Question: How do I stop the table from pushing when the comment field has lots of text, table code below, <URL>

'''
<div id="comment_wrapper" class="dataTables_wrapper" role="grid"><div class="dataTables_filter" id="comment_filter"><label>Search: <input type="text" aria-controls="comment"></label></div><table id="comment" class="dataTable" aria-describedby="comment_info">
<thead>
<tr role="row"><th class="sorting_disabled" role="columnheader" rowspan="1" colspan="1" style="width: 60px; " aria-label=""></th><th class="sorting" role="columnheader" tabindex="0" aria-controls="comment" rowspan="1" colspan="1" style="width: 55px; " aria-label="Name: activate to sort column ascending">Name</th><th class="sorting" role="columnheader" tabindex="0" aria-controls="comment" rowspan="1" colspan="1" style="width: 4702px; " aria-label="Comment: activate to sort column ascending">Comment</th><th class="sorting_desc" role="columnheader" tabindex="0" aria-controls="comment" rowspan="1" colspan="1" style="width: 60px; " aria-sort="descending" aria-label="Created: activate to sort column descending">Created</th><th class="sorting" role="columnheader" tabindex="0" aria-controls="comment" rowspan="1" colspan="1" style="width: 77px; " aria-label="Attachments: activate to sort column ascending">Attachments</th><th class="sorting_disabled" role="columnheader" rowspan="1" colspan="1" style="width: 46px; " aria-label="&lt;center&gt;Delete?&lt;/center&gt;"><center>Delete?</center></th></tr>
</thead>
<tbody role="alert" aria-live="polite" aria-relevant="all"><tr class="odd">
<td class=" ">
<img alt="Google-qr-code" height="50" src="/uploads/user/avatar/1/google-qr-code.jpg" width="50">
</td>
<td class=" ">Ahmet2</td>
<td style="overflow: auto;" class=" ">fdssssssssssssssssssfsddddddddddddfdssssssssssssssssssfsddddddddddddfdssssssssssssssssssfsddddddddddddfdssssssssssssssssssfsddddddddddddfdssssssssssssssssssfsddddddddddddfdssssssssssssssssssfsddddddddddddfdssssssssssssssssssfsddddddddddddfdssssssssssssssssssfsddddddddddddfdssssssssssssssssssfsddddddddddddfdssssssssssssssssssfsddddddddddddfdssssssssssssssssssfsddddddddddddfdssssssssssssssssssfsddddddddddddfdssssssssssssssssssfsddddddddddddfdssssssssssssssssssfsddddddddddddfdssssssssssssssssssfsddddddddddddfdssssssssssssssssssfsddddddddddddfdssssssssssssssssssfsddddddddddddfdssssssssssssssssssfsddddddddddddfdssssssssssssssssssfsddddddddddddfdssssssssssssssssssfsddddddddddddfdssssssssssssssssssfsddddddddddddfdssssssssssssssssssfsddddddddddddv</td>
<td class=" sorting_1">2012-03-21 13:43:53</td>
<td class=" "></td>
<td class=" "><center><a href="/companies/12/comments/48" data-confirm="Are you sure?" data-method="delete" rel="nofollow"><img alt="Delete" height="15px" src="/assets/delete.png"></a></center></td>
</tr><tr class="even">
<td class=" ">
<img alt="Google-qr-code" height="50" src="/uploads/user/avatar/1/google-qr-code.jpg" width="50">
</td>
<td class=" ">Ahmet2</td>
<td style="overflow: auto;" class=" ">test</td>
<td class=" sorting_1">2012-03-20 10:26:13</td>
<td class=" "><a href="/uploads/comment/file/24/google-qr-code.jpg">google-qr-code.jpg</a></td>
<td class=" "><center><a href="/companies/12/comments/24" data-confirm="Are you sure?" data-method="delete" rel="nofollow"><img alt="Delete" height="15px" src="/assets/delete.png"></a></center></td>
</tr><tr class="odd">
<td class=" ">
<img alt="Google-qr-code" height="50" src="/uploads/user/avatar/1/google-qr-code.jpg" width="50">
</td>
<td class=" ">Ahmet2</td>
<td style="overflow: auto;" class=" ">hey</td>
<td class=" sorting_1">2012-03-20 10:00:02</td>
<td class=" "></td>
<td class=" "><center><a href="/companies/12/comments/12" data-confirm="Are you sure?" data-method="delete" rel="nofollow"><img alt="Delete" height="15px" src="/assets/delete.png"></a></center></td>
</tr><tr class="even">
<td class=" ">
<img alt="Google-qr-code" height="50" src="/uploads/user/avatar/1/google-qr-code.jpg" width="50">
</td>
<td class=" ">Ahmet2</td>
<td style="overflow: auto;" class=" ">test</td>
<td class=" sorting_1">2012-03-20 10:00:00</td>
<td class=" "></td>
<td class=" "><center><a href="/companies/12/comments/11" data-confirm="Are you sure?" data-method="delete" rel="nofollow"><img alt="Delete" height="15px" src="/assets/delete.png"></a></center></td>
</tr><tr class="odd">
<td class=" ">
<img alt="Google-qr-code" height="50" src="/uploads/user/avatar/1/google-qr-code.jpg" width="50">
</td>
<td class=" ">Ahmet2</td>
<td style="overflow: auto;" class=" ">test</td>
<td class=" sorting_1">2012-03-20 09:59:41</td>
<td class=" "></td>
<td class=" "><center><a href="/companies/12/comments/10" data-confirm="Are you sure?" data-method="delete" rel="nofollow"><img alt="Delete" height="15px" src="/assets/delete.png"></a></center></td>
</tr></tbody></table><div class="dataTables_info" id="comment_info"></div><div class="dataTables_paginate paging_full_numbers" id="comment_paginate"><a tabindex="0" class="first paginate_button paginate_button_disabled" id="comment_first">First</a><a tabindex="0" class="previous paginate_button paginate_button_disabled" id="comment_previous">Previous</a><span><a tabindex="0" class="paginate_active">1</a><a tabindex="0" class="paginate_button">2</a></span><a tabindex="0" class="next paginate_button" id="comment_next">Next</a><a tabindex="0" class="last paginate_button" id="comment_last">Last</a></div></div>
'''
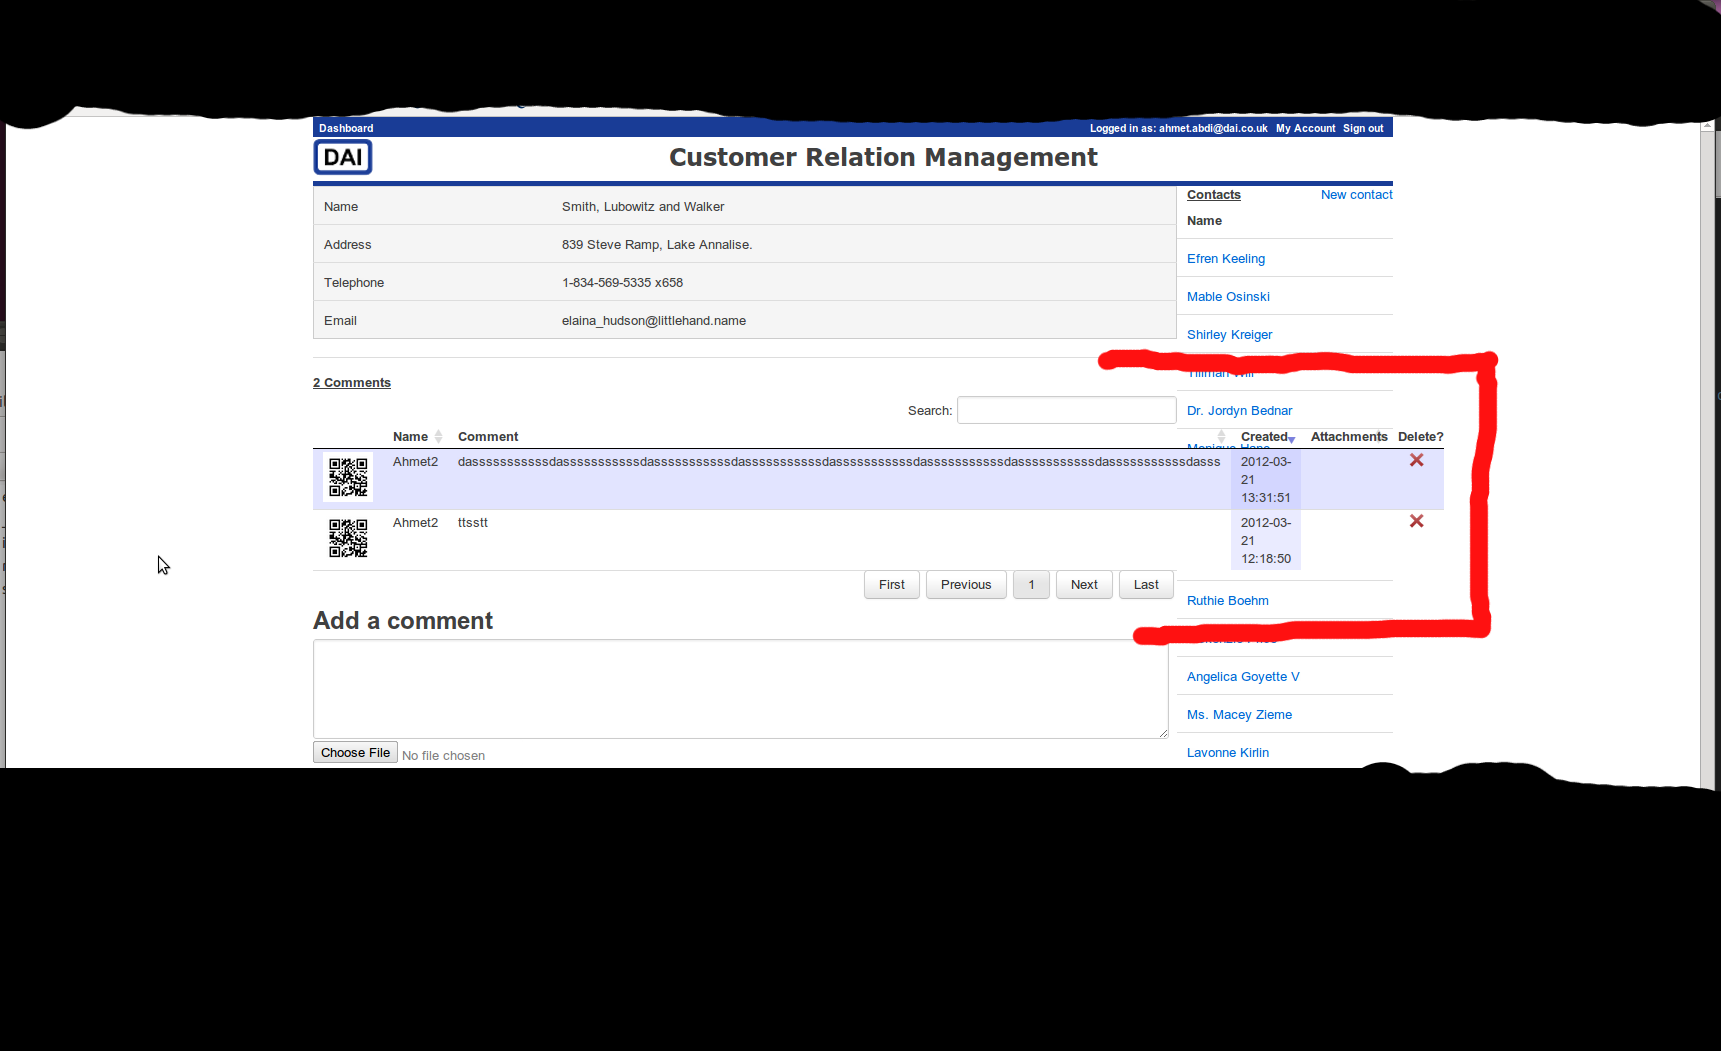
Answer: It looks like you have one long word pushing out your table. You can use the CSS 'word-wrap' property on your table cells. This will tell any words that are too long to break in the middle instead of pushing it's containers boundaries.
'''
#comment td{
word-wrap: break-word;
}
'''
Edit, you might also have to set a width on your #comment element. Set it to 100% if it's going to fill it's entire container. You might also want to set a specific width on the comment 'td'.